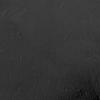
Atmospheric dust classification: not_dusty